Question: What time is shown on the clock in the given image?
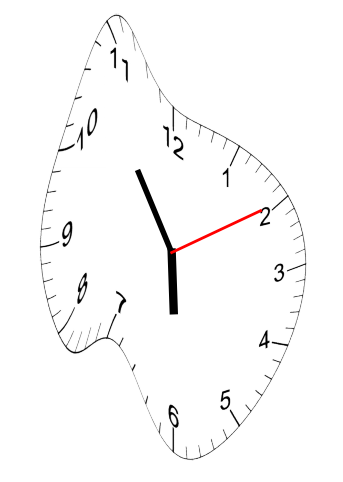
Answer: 05:54:10